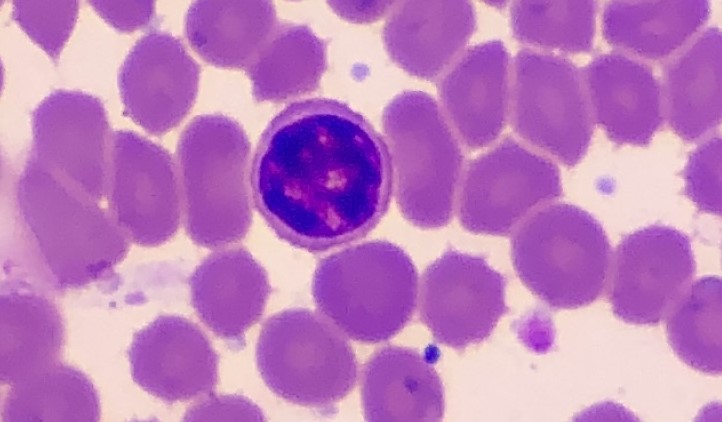
White blood cell type: Lymphocyte